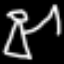
Label: angel